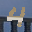
Label: 4